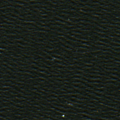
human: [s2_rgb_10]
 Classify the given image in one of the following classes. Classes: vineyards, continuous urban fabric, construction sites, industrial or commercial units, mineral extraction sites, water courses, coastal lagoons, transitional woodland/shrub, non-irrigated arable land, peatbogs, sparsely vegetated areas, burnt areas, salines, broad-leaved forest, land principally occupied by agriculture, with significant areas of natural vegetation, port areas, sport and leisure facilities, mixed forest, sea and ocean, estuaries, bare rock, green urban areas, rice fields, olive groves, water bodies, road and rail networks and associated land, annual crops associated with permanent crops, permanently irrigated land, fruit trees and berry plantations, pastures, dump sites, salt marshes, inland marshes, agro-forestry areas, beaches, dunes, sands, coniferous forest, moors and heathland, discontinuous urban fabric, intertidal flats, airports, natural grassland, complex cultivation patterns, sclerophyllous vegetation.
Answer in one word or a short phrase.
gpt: sea and ocean